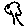
Label: tree